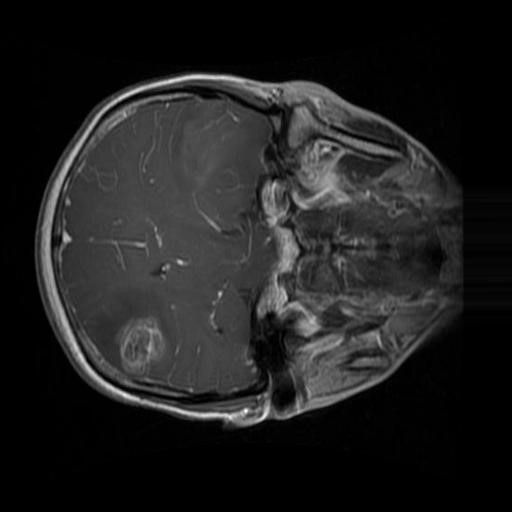
Label: brain_glioma